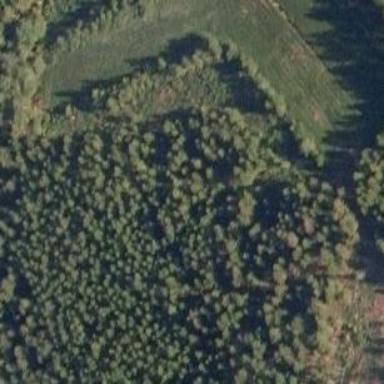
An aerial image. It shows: Clearcut area with scrub vegetation.